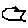
Label: hexagon